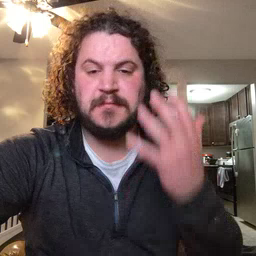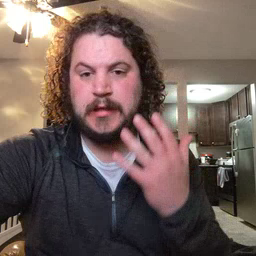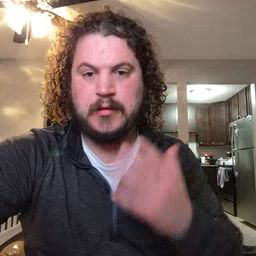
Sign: sad